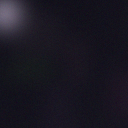
Screen state: off